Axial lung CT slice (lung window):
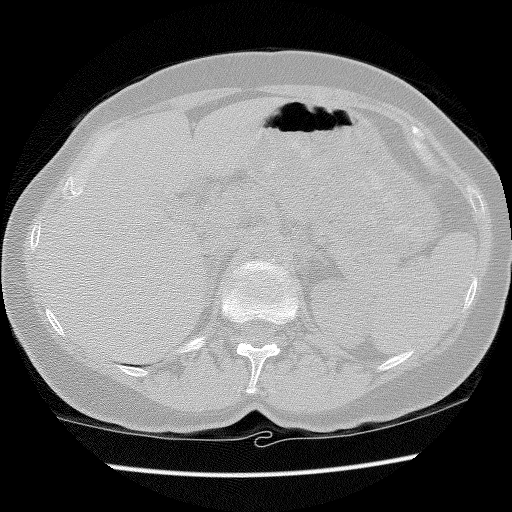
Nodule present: no